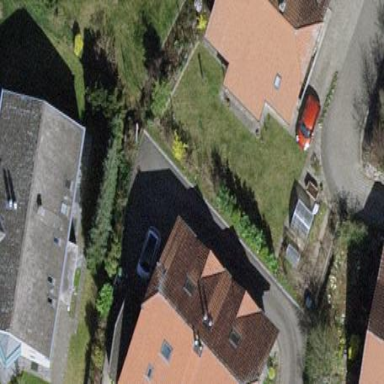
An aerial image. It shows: Building with tile roof.